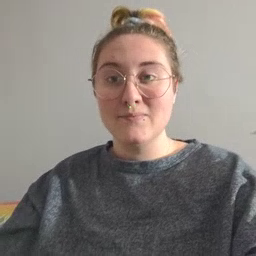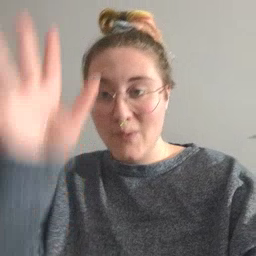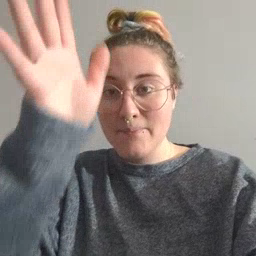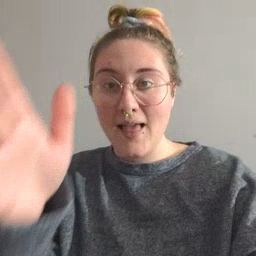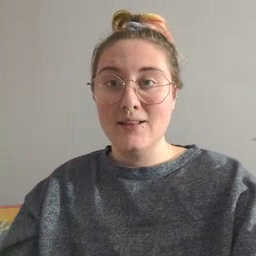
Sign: grandpa